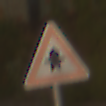
Verkehrszeichen: Vorfahrt
Umgebung: Outdoor, Suburban
Tageszeit: SunriseSunset
Wetter: PartlyCloudy
Licht: Natural
Jahreszeit: NotSpecified
Kontrast: MediumContrast